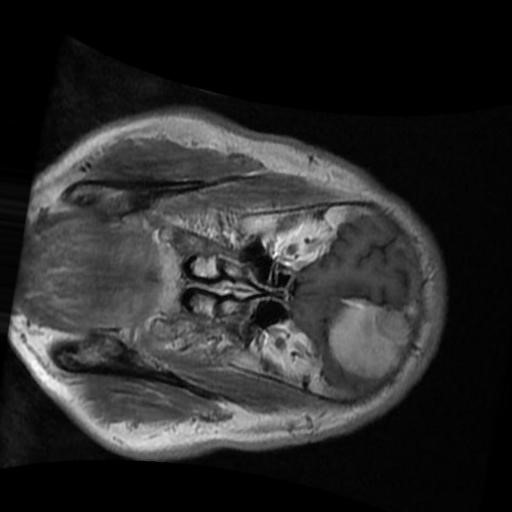
Label: brain_menin